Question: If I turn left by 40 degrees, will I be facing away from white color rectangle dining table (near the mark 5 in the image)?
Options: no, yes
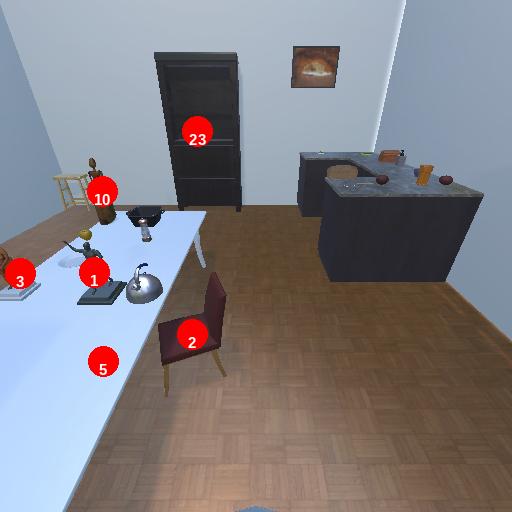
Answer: no